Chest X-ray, PA view. Patient: 54 years old, sex M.
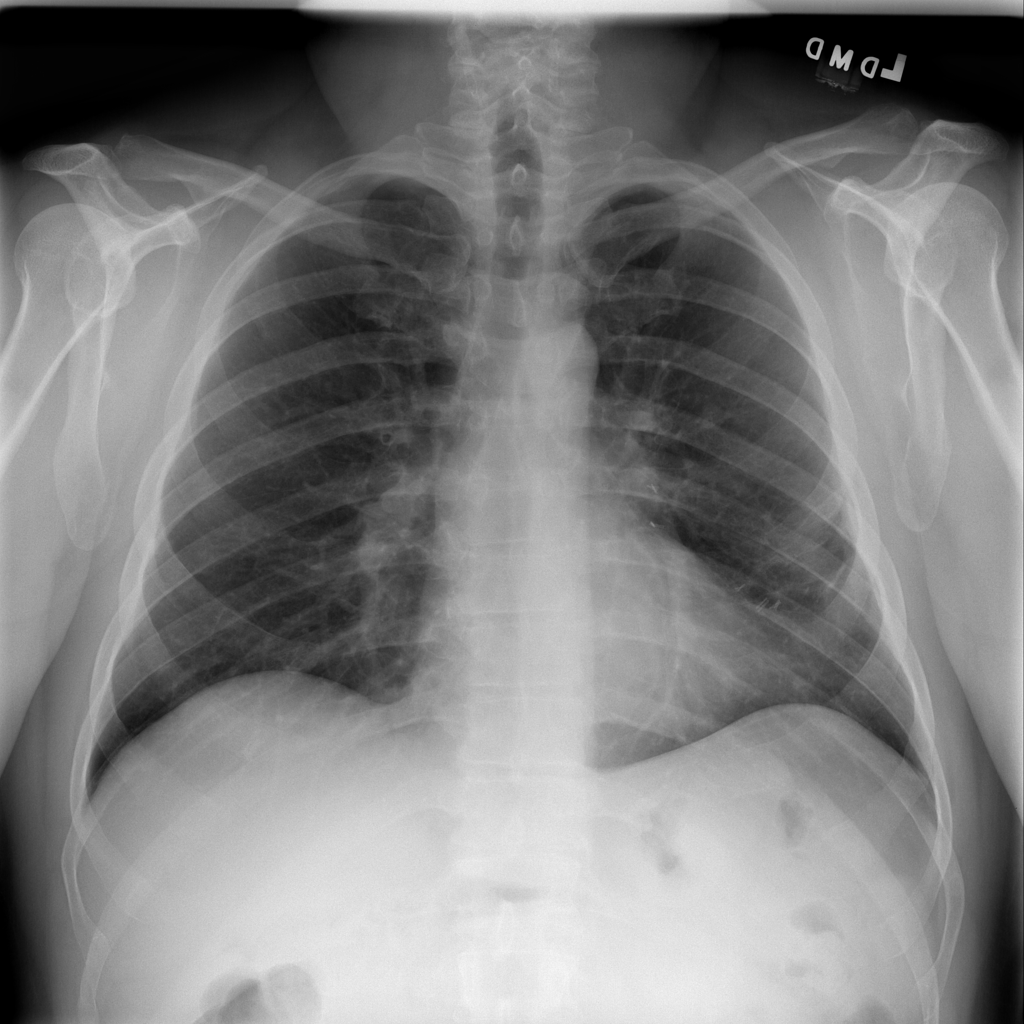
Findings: No Finding